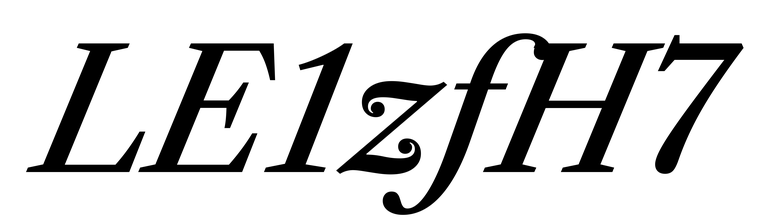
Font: LibreCaslonText-Italic_Medium_Italic